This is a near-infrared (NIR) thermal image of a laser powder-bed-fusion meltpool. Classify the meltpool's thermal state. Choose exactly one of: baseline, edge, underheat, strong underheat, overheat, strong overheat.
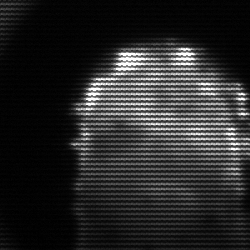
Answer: baseline